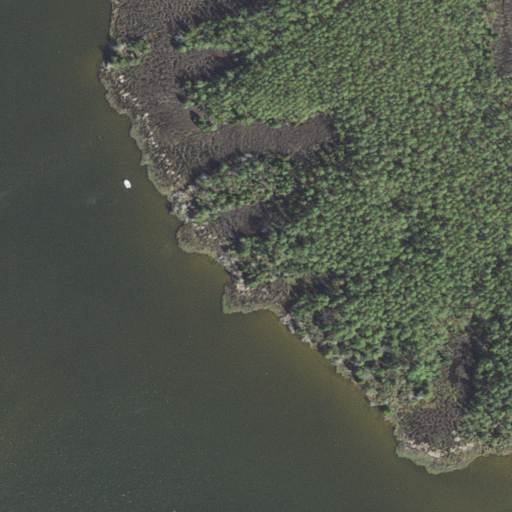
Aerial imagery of beach in North Carolina named Bailey Shore containing open water, evergreen forest, woody wetlands, and herbaceous wetlands